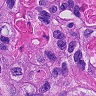
Metastatic tissue present: yes